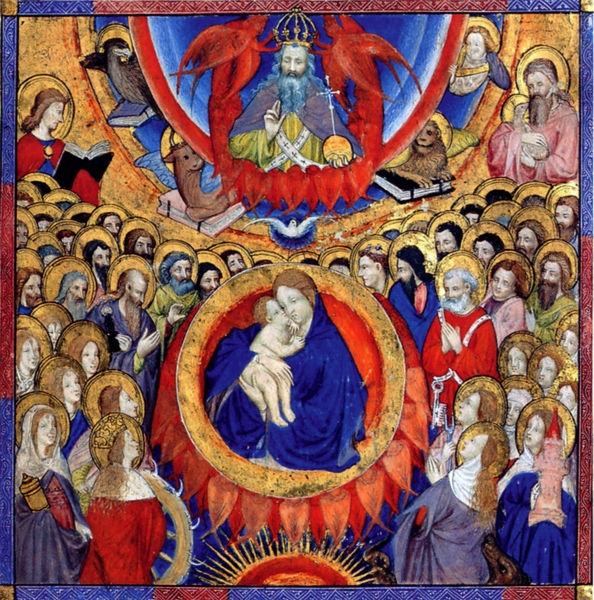
Titel: Allerheiligenbild
Künstler: Paul von Limburg
Standort: Paris
Institution: Bibliothèque Nationale.
Schlagwörter: adler, blau, flügel, gemälde, gott, gruppe, hand, himmel, mann, umhang, weiß, frauen, gelb, menschen, braun, bunt, geste, grau, kleider, licht, männer, schwarz, rot, tier, tiere, tuch, alt, bart, blond, bärte, falten, inkarnat, johannes, lang, rahmen, taube, bild, hände, öl, kirche, sonne, gewand, gold, haare, mantel, gewänder, kind, mutter, vater, krone, locken, rosa, fliegen, kreis, rund, turm, affe, engel, beine, fell, apfel, farbig, bücher, kuss, umarmung, zärtlichkeit, alter mann, grafik, graphik, kuh, rind, baby, rand, rad, wagenrad, könig, adam, eva, flamme, buch, kreuz, flammen, strahlen, schweben, seite, schlange, leinwand, kugel, beten, kranz, altar, buchseite, erdkugel, anschmiegen, schein, heiligenschein, nimbus, christus, jesus, pieta, sündenfall, mittelalter, fabelwesen, krönung, segen, este, heiliger, balu, löwe, heilige, fresko, schlüssel, anbeten, jünger, heilig, maria, madonna, anbetung, gloriole, ochse, stier, petrus, drachen, ikone, mittelalterlich, handschrift, insignien, zepter, geburt, weltkugel, jesuskind, markus, widder, heiligenscheine, katharina, tehen, mandorla, sitzens, snne, heiliger geist, strahlenkranz, gottvater, buchmalerei, rauen, männerf, evangelisten, schien, ultramarin, nimben, lukas, tuh, muttergottes, hl geist, matthäus, orthodox, margaretha, evangelien, seraphim, paulus, cherubim, ursula, evangeliste, häupte, mnge, segeng, segensgeste, segne, ultramarinblau, heiloge, christkind, evangelistensymbole, ijone